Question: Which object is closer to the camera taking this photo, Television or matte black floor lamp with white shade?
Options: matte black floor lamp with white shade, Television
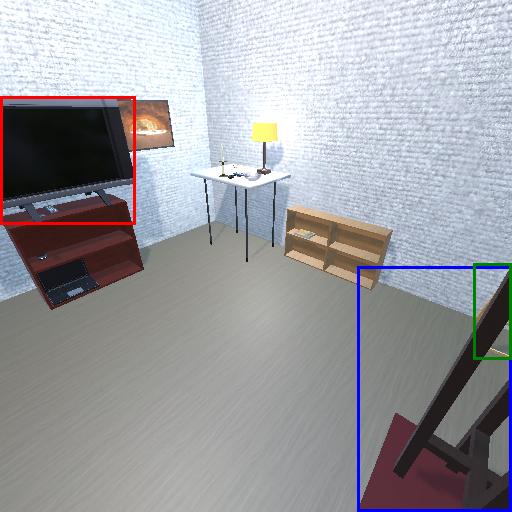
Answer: matte black floor lamp with white shade